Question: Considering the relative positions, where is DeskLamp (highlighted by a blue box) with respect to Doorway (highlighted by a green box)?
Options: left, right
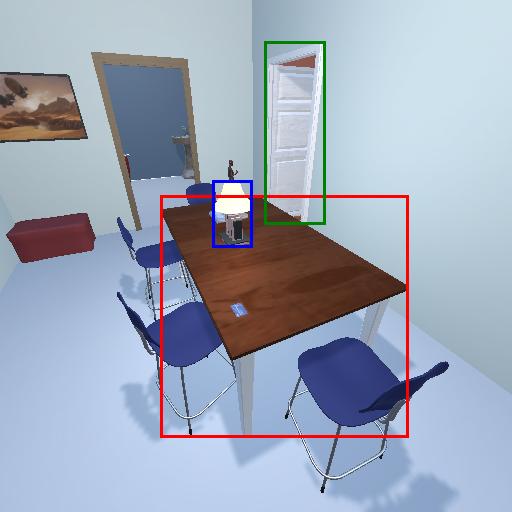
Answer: left